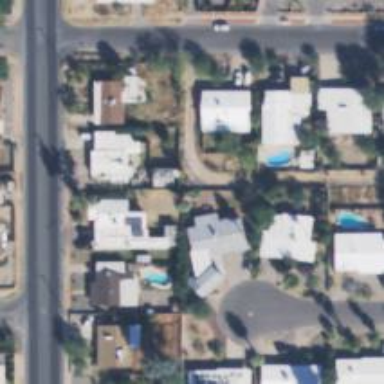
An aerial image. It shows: Alleyway designated as service road.